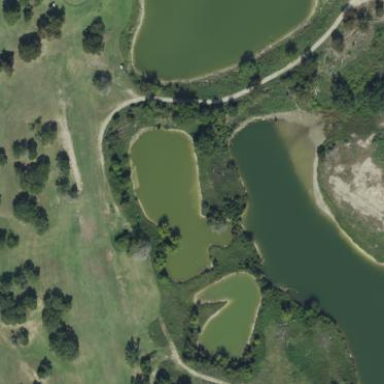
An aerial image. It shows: Scenic view of water hazard on golf course. The natural water feature adds beauty to the landscape.